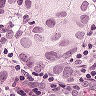
Metastatic tissue present: yes